Field crop: maize
Growth stage: 2
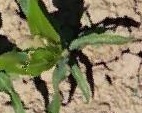
Species: maize